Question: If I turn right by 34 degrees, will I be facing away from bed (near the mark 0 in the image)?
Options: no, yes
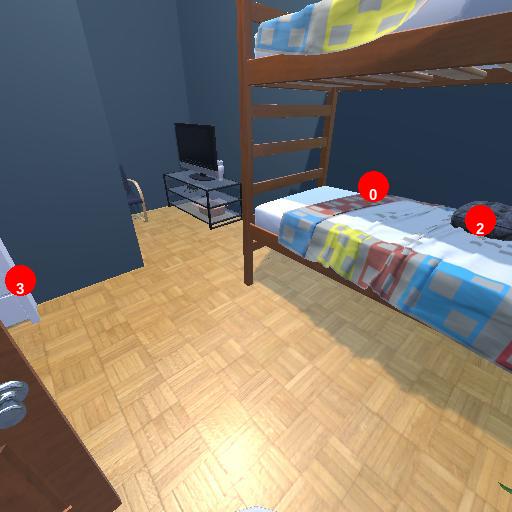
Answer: no